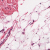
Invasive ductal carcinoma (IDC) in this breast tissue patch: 0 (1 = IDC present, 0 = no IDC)